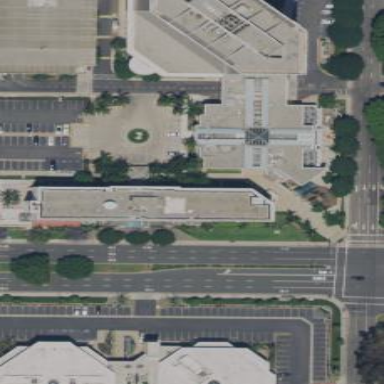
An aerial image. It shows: Commercial building.